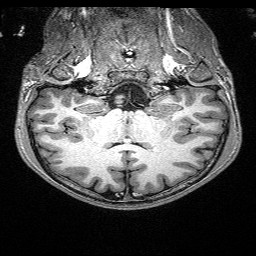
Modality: T1w
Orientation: sagittal
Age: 24
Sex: male
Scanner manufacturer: siemens
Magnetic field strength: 3 T
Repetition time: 2.4 s
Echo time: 0.03 s